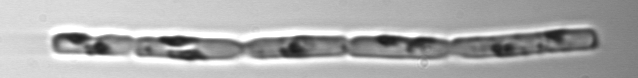
Label: Guinardia_delicatula